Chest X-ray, AP view. Patient: 61 years old, sex F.
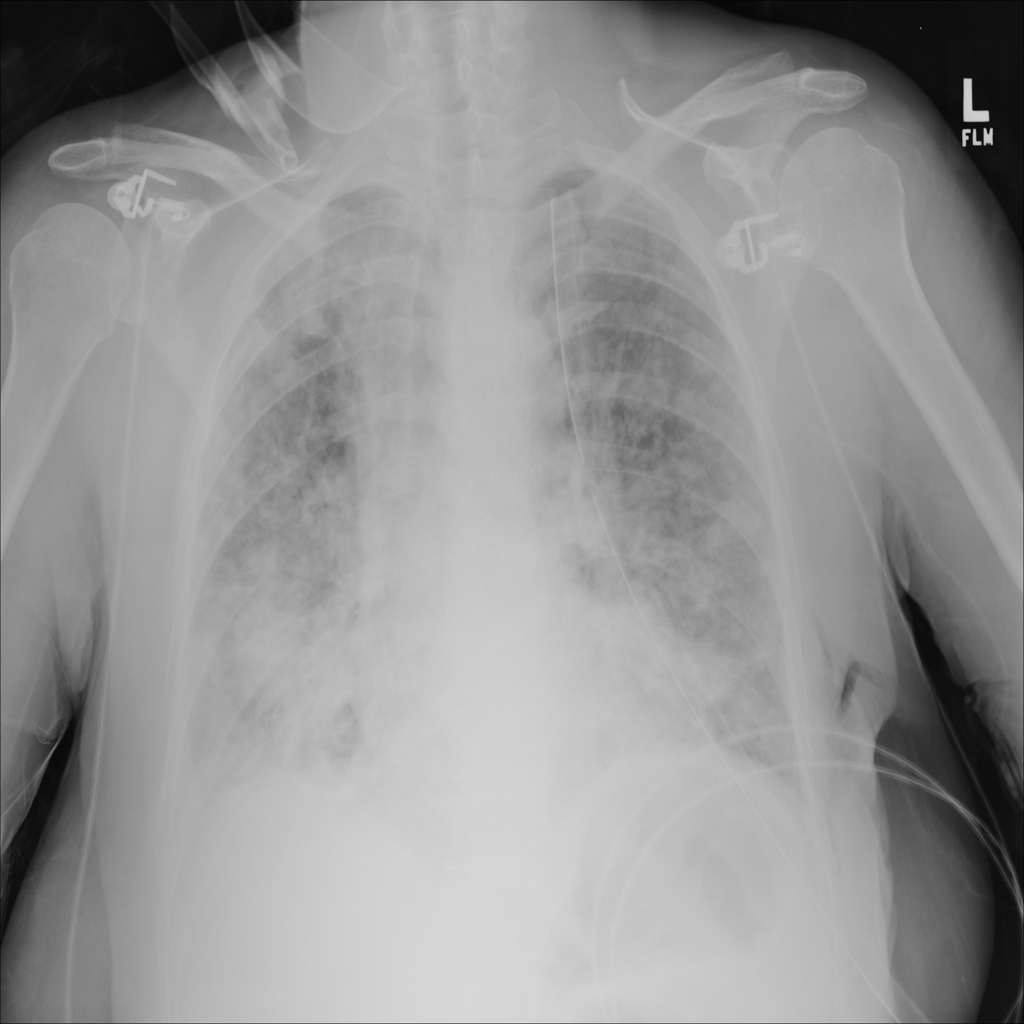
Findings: Infiltration, Nodule